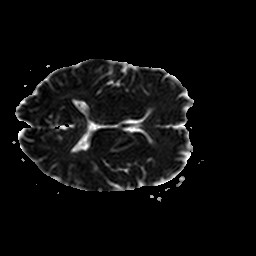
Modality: ADC
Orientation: axial
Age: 58
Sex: male
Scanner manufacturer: philips
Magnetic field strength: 1.5 T
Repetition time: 4.804 s
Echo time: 0.07764 s